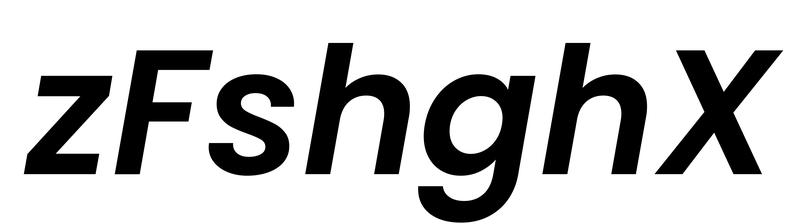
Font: Poppins-SemiBoldItalic